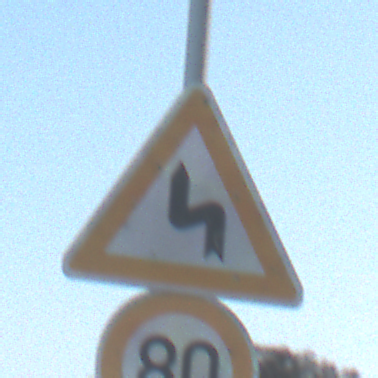
Verkehrszeichen: DoppelkurveZunaechstLinks
Zusatzzeichen unten: Geschwindigkeit80
Umgebung: Outdoor, Nature
Tageszeit: SunriseSunset
Wetter: Clear
Licht: Natural
Jahreszeit: Winter
Kontrast: LowContrast